Field crop: maize
Growth stage: 2
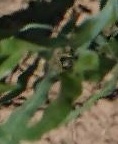
Species: maize